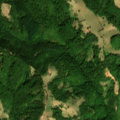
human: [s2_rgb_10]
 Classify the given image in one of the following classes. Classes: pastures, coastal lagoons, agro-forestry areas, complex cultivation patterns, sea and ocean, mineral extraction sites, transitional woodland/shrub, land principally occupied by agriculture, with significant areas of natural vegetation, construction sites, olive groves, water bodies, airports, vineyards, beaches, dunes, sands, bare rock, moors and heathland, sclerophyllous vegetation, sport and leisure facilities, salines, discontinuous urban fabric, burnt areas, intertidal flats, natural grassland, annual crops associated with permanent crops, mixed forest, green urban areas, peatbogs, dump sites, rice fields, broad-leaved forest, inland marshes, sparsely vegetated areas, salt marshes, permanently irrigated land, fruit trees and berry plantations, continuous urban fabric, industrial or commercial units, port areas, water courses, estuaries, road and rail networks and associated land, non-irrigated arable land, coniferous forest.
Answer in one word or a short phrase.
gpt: land principally occupied by agriculture, with significant areas of natural vegetation, broad-leaved forest, coniferous forest, natural grassland